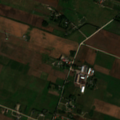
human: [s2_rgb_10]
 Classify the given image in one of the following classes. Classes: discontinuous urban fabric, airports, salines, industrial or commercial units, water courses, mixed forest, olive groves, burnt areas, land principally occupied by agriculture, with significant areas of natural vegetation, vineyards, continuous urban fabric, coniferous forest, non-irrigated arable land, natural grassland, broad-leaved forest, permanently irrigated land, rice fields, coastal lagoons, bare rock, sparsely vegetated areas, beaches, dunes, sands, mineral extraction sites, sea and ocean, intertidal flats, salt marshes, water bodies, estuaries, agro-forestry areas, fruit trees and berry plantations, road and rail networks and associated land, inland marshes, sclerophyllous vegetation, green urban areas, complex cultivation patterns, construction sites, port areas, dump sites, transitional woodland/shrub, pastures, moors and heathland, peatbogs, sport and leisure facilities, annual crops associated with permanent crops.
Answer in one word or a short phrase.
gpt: non-irrigated arable land, complex cultivation patterns